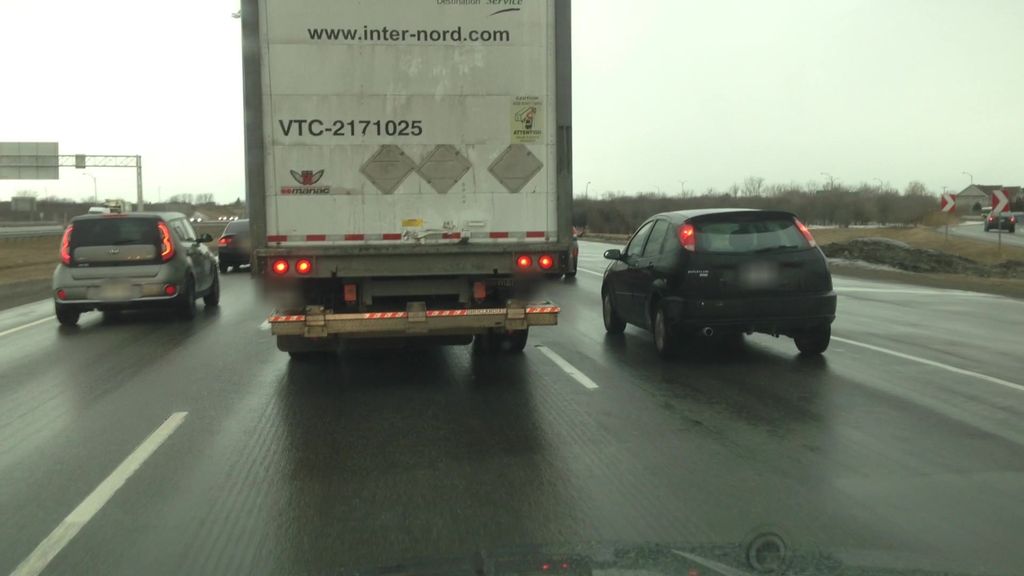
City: montreal